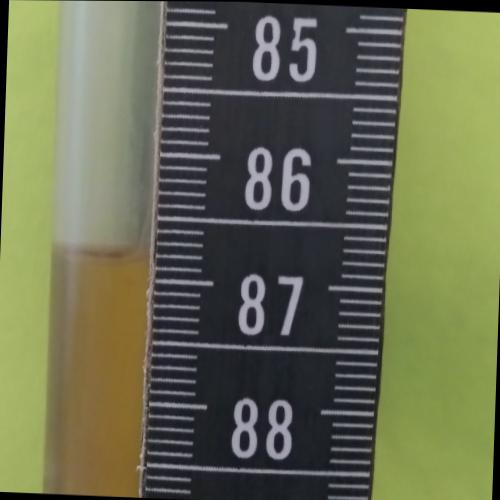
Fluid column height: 86.8 cm